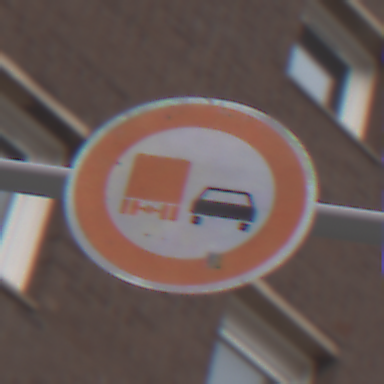
Verkehrszeichen: UeberholverbotKraftfahrzeuge
Umgebung: Outdoor, Urban
Tageszeit: MorningAfternoon
Wetter: Overcast
Licht: Natural
Jahreszeit: NotSpecified
Kontrast: LowContrast